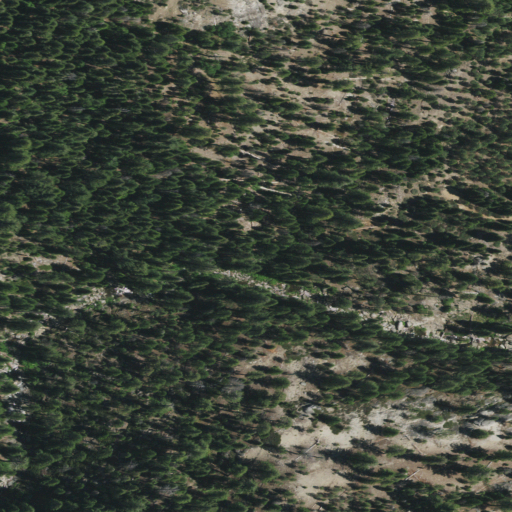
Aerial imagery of valley in California named Dennis Canyon containing evergreen forest and shrub